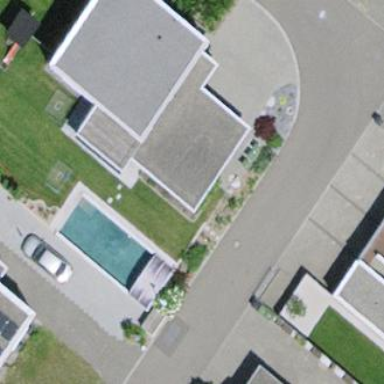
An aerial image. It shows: Garage building.